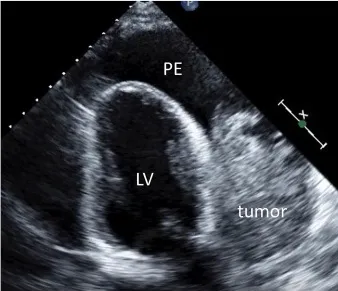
A. Transthoracic echocardiography findings.
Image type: radiology (ultrasound)